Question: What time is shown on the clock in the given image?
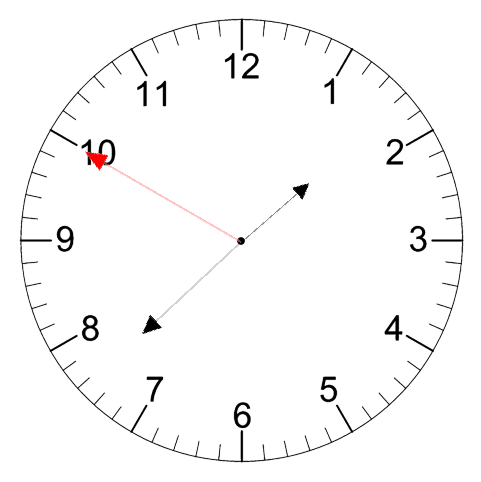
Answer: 01:37:50